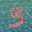
Label: 3